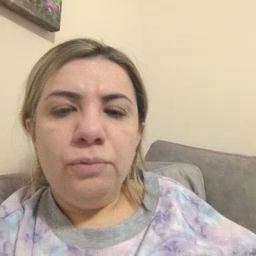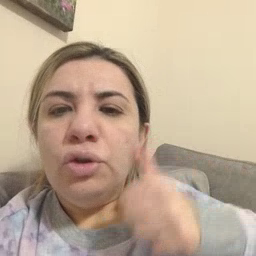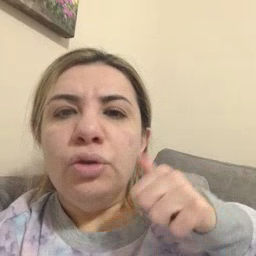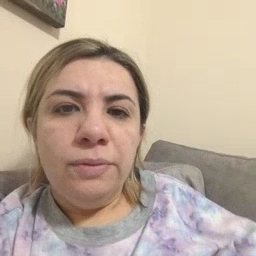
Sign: girl